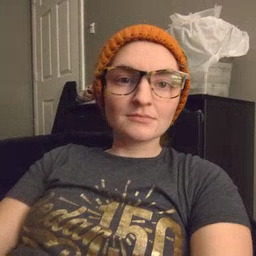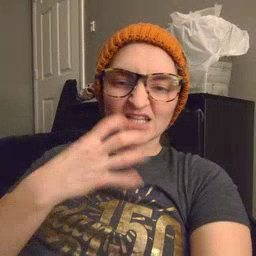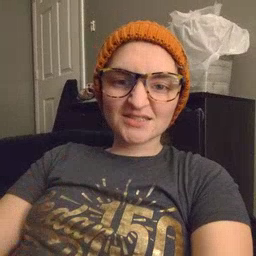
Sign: hot